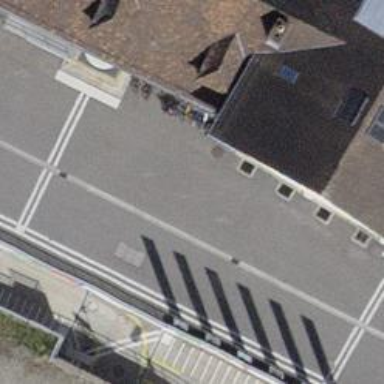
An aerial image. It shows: Bicycle parking area with stands.